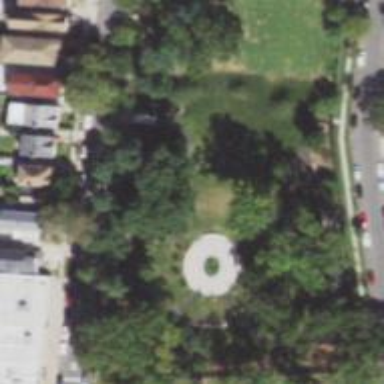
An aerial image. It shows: Historic memorial.